Interaction volume radius: 5 \u00c5
Interaction volume height: 25 \u00c5
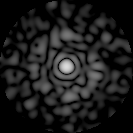
Disorder parameter: 0.8203